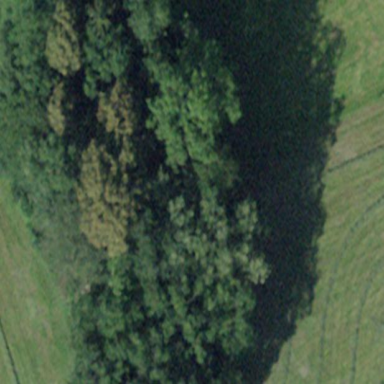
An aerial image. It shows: Forest area.